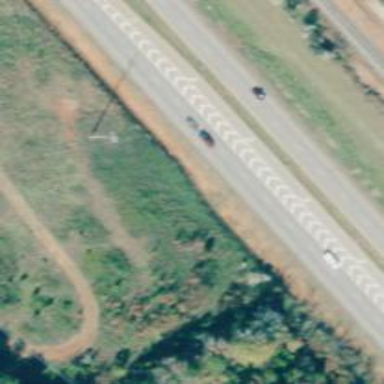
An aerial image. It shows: Trunk link highway.